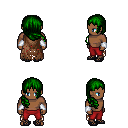
a pixel art fantasy rpg character, male body template, human, dark skin, brown tattered cape, red pants, green right-swept hairstyle, white cloth bracers, ghillies, four views (front, back, left, right), 2x2 character sprite sheet, small pixel art, hard edges, no anti-aliasing